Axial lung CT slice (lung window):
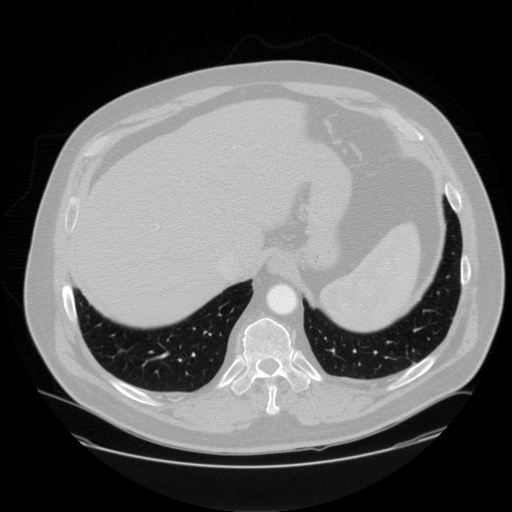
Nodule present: no